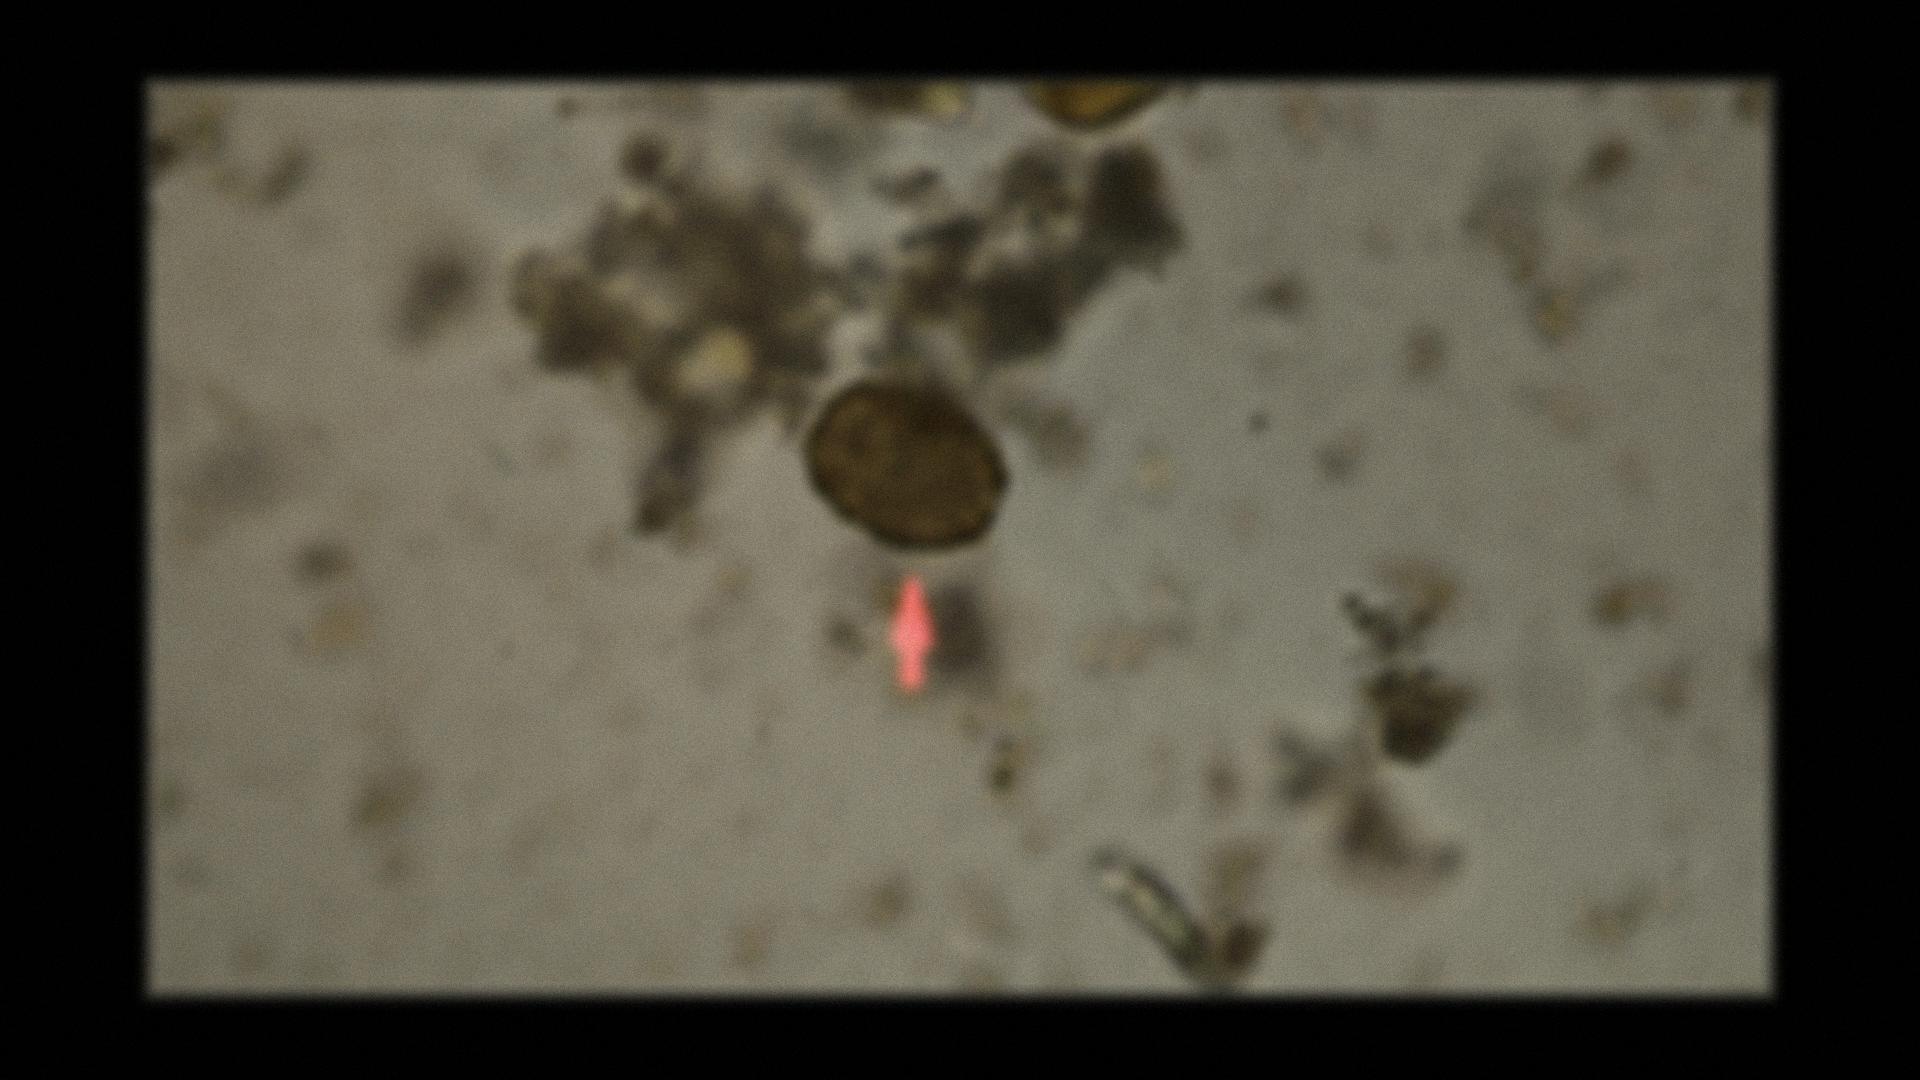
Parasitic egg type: Ascaris lumbricoides